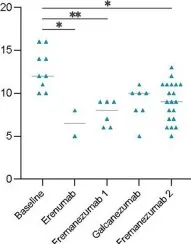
Improvement in the different headache parameters during treatment with anti-CGRP mAbs. Each point shows the value of the chosen parameter by month.decrease in AD and AS was significant only with the fremanezumab treatment.
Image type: chart (chart)